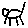
Label: cat